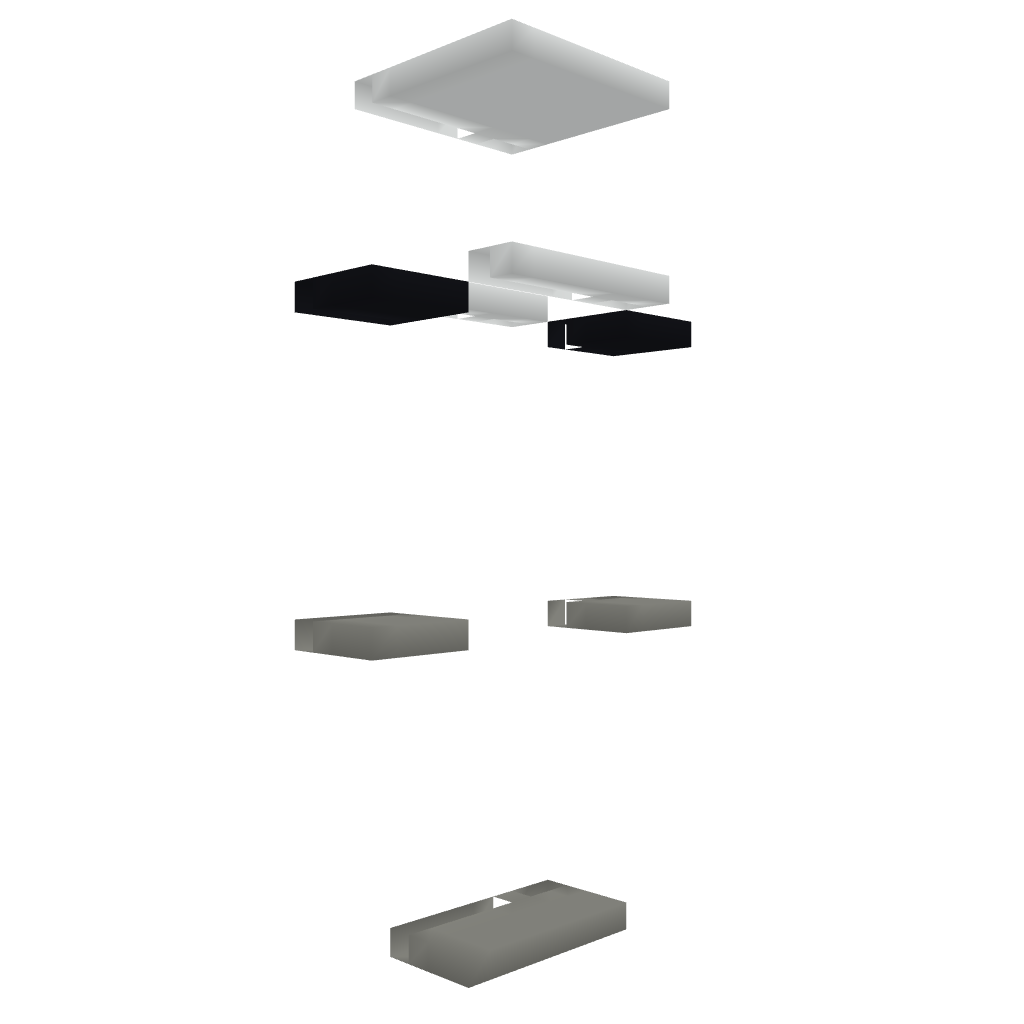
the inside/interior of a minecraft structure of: Slenderman